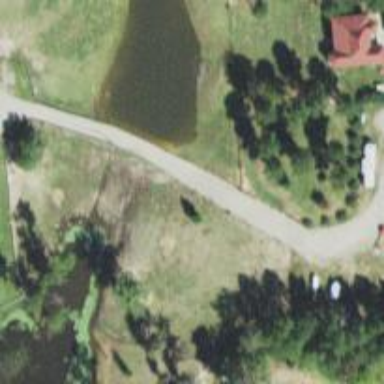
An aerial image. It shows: Driveway bridge on service road.